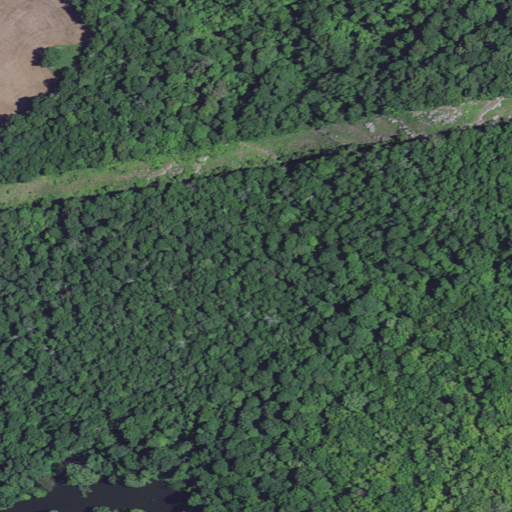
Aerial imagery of cliff(s) in Kentucky named Bissell Bluff containing deciduous forest, woody wetlands, and pasture